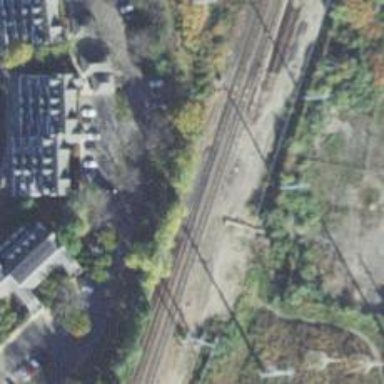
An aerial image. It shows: Railway siding for service.